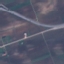
Land use / land cover: Highway